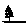
Label: tree